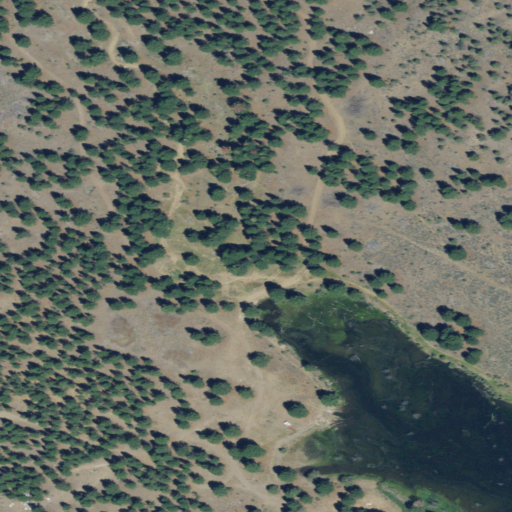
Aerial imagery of valley in Oregon named Welsh Gulch containing shrub, evergreen forest, and open water